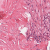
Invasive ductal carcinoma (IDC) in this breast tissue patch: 0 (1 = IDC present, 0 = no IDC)